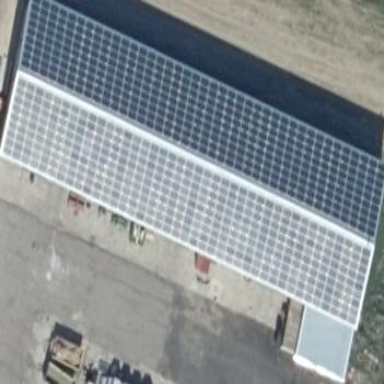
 generating electricity through photovoltaic methods."